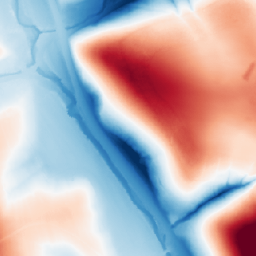
Category: classical
Decomposition family: gaussian
Decomposition parameters: sigma: 50
Upsampling method: nearest
Upsampling parameters: scale: 4
Upsampling scale: 4